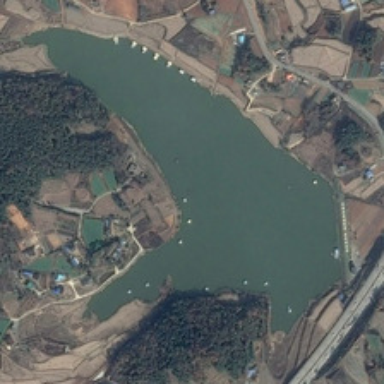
A green pond is in the hills,surrounded by rocks .